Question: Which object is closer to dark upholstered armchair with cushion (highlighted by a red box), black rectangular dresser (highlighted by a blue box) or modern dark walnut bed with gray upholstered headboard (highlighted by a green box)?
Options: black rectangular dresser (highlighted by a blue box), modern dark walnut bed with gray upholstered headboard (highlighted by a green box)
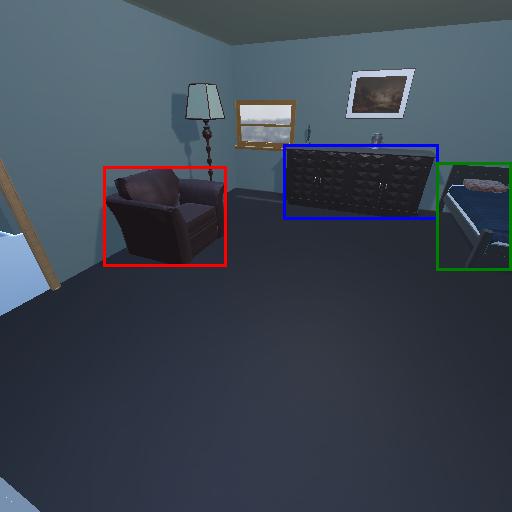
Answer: black rectangular dresser (highlighted by a blue box)